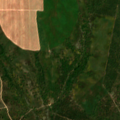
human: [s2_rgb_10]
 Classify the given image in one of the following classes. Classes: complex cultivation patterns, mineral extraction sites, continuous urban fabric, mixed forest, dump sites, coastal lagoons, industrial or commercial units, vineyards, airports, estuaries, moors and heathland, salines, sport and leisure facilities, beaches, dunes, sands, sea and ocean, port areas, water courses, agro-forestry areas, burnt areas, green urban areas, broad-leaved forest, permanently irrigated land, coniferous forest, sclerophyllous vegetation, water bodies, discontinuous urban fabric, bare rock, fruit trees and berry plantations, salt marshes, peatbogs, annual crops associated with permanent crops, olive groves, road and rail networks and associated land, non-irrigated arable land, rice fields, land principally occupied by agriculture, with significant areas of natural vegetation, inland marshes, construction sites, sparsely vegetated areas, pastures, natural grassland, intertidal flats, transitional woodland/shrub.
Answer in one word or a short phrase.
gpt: permanently irrigated land, agro-forestry areas, transitional woodland/shrub